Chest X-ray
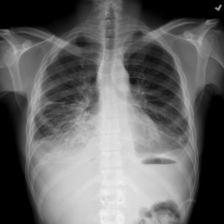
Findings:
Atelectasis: negative
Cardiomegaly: negative
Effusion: positive
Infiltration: positive
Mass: negative
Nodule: negative
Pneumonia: negative
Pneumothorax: negative
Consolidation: negative
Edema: negative
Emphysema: negative
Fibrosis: negative
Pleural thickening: negative
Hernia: negative